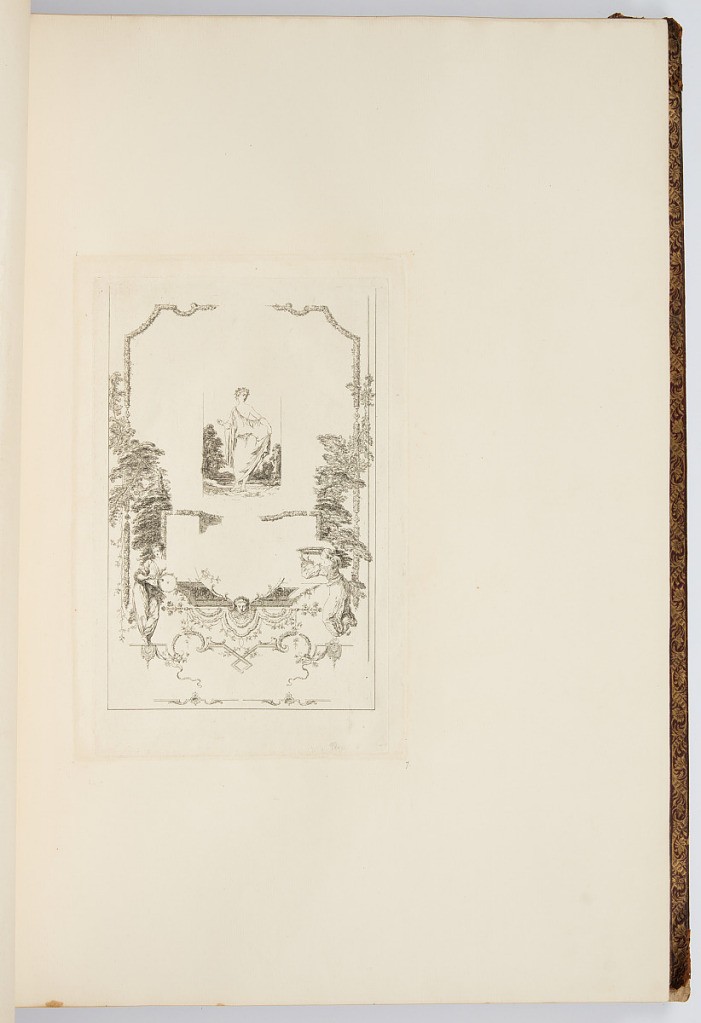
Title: FLORE
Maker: Claude Gillot, French, 1673–1722
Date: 1729–37
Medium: Etching on laid paper
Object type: Bound print
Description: Plate of arabesques with the figure of Flora at the center under a baldachin. The first state of the plate before engraving and before lettering (see 1921-6-224-7 for the lettered version).